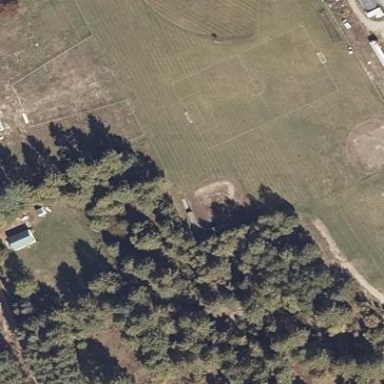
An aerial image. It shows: Grass pitch used for baseball.